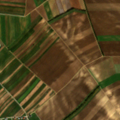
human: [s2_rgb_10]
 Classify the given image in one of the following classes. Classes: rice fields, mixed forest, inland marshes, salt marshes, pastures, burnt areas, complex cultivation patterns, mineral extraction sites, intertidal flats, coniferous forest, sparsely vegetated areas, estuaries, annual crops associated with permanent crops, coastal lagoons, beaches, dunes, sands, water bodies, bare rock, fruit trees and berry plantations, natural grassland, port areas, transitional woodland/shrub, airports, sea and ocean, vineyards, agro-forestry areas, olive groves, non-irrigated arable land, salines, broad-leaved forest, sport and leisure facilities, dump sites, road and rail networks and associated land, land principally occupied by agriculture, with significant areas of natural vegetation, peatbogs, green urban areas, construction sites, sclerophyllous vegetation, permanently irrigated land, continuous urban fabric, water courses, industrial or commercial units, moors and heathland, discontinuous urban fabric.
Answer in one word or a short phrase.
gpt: discontinuous urban fabric, non-irrigated arable land, vineyards